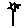
Label: flower